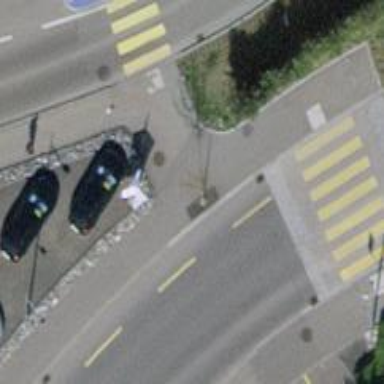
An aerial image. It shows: Sidewalk.